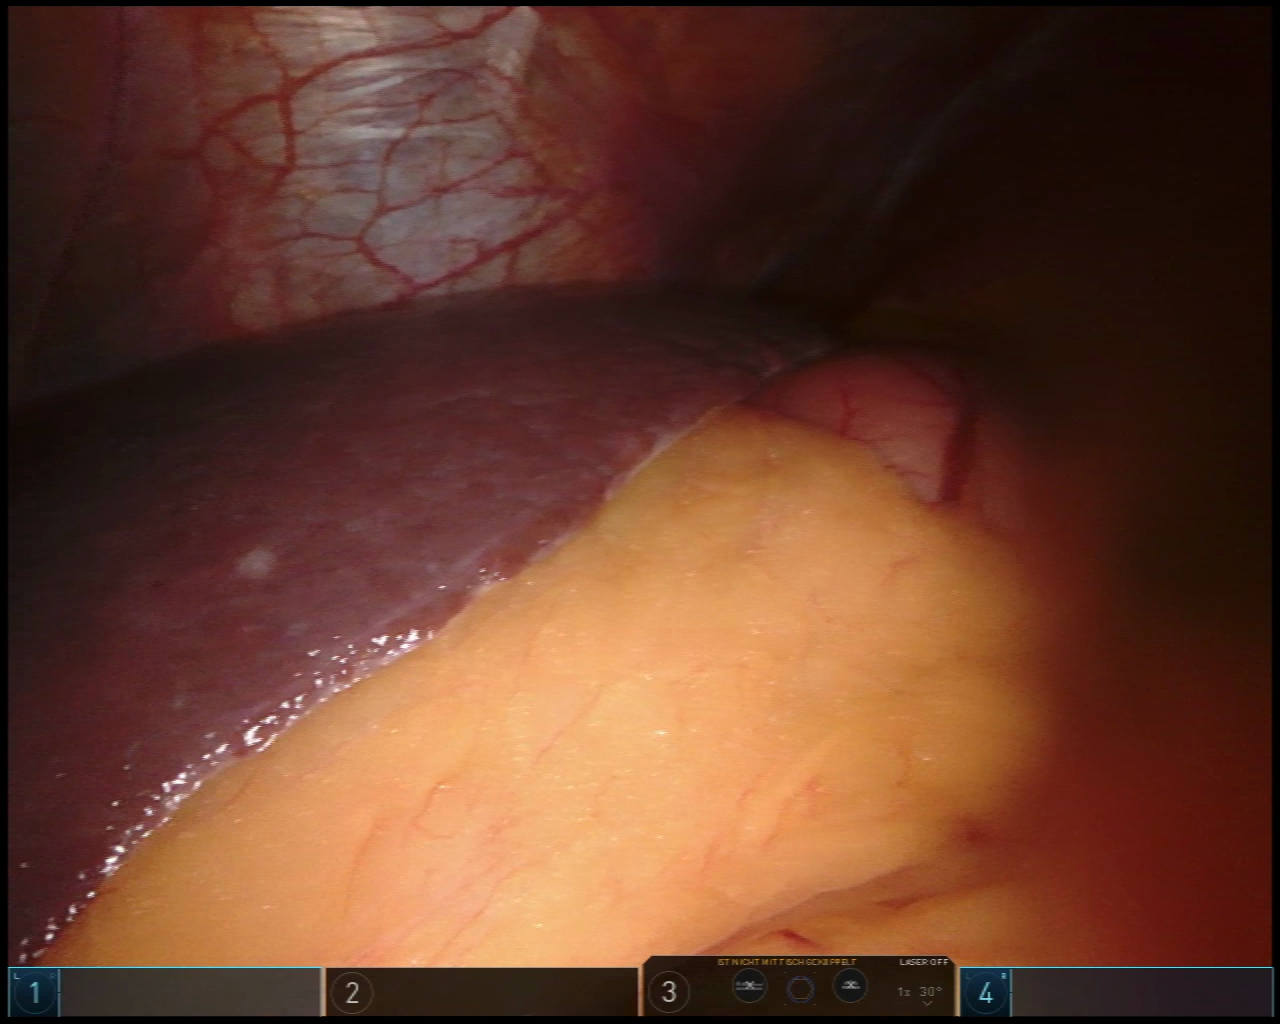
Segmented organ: stomach
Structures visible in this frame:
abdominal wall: yes
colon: no
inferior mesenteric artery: no
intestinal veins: no
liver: yes
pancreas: no
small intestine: no
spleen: no
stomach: yes
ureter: no
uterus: no
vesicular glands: no